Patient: sex M, age 61
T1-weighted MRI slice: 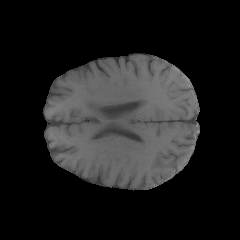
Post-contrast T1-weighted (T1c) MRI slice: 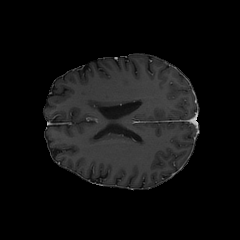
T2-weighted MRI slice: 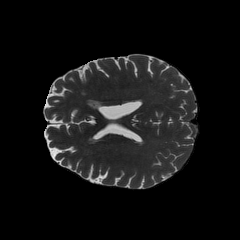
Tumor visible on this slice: no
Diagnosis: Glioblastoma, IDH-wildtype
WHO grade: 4